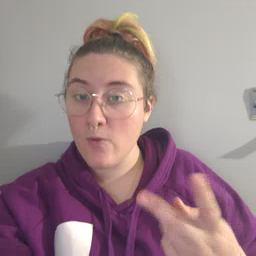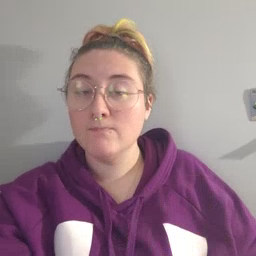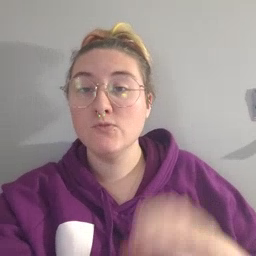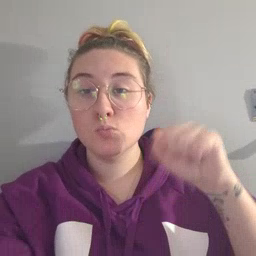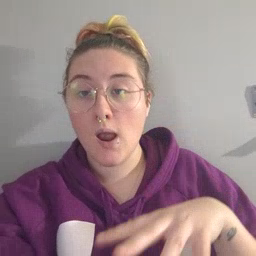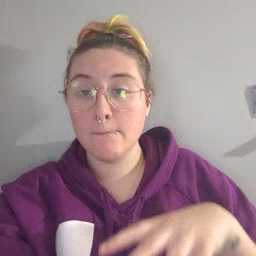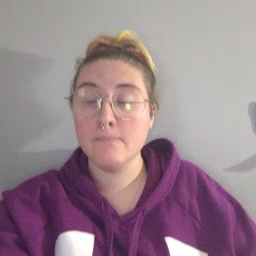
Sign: drop